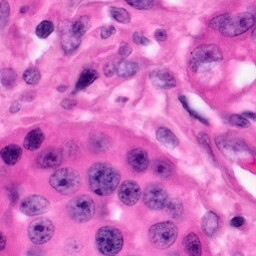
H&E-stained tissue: Pancreatic